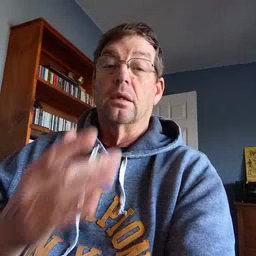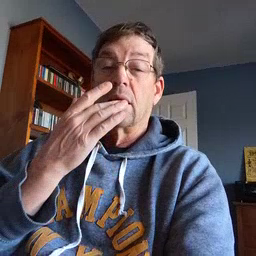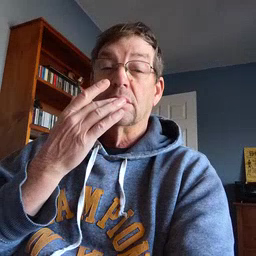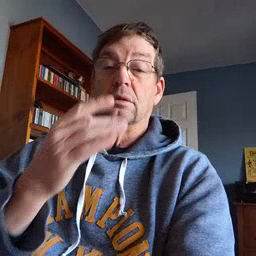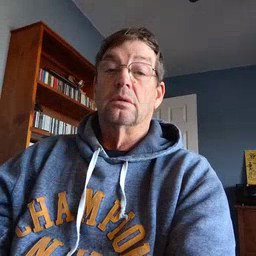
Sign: taste